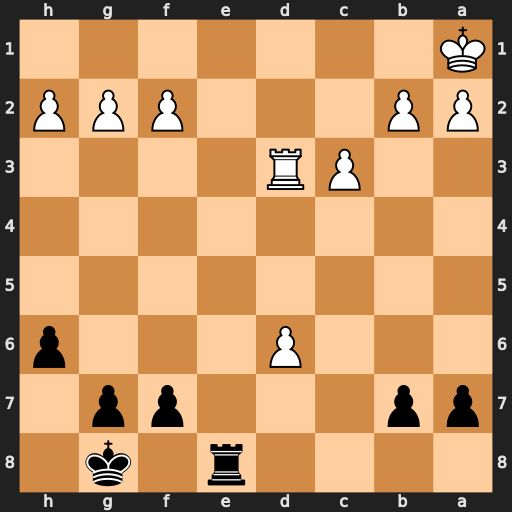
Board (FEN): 4r1k1/pp3pp1/3P3p/8/8/2PR4/PP3PPP/K7
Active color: b
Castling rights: -
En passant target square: -
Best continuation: Re1+ Rd1 Rxd1#